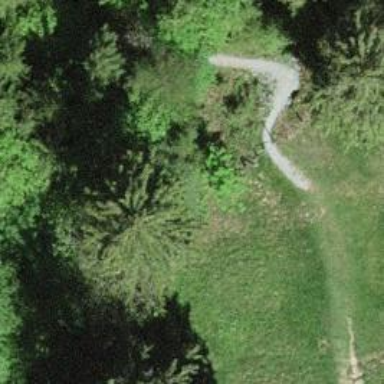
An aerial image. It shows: Path.